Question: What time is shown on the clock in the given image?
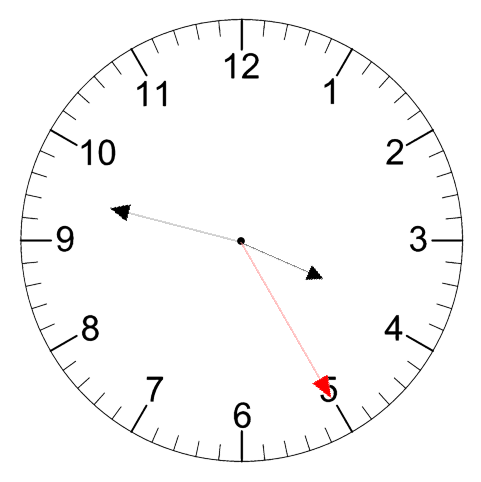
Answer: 03:47:25